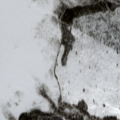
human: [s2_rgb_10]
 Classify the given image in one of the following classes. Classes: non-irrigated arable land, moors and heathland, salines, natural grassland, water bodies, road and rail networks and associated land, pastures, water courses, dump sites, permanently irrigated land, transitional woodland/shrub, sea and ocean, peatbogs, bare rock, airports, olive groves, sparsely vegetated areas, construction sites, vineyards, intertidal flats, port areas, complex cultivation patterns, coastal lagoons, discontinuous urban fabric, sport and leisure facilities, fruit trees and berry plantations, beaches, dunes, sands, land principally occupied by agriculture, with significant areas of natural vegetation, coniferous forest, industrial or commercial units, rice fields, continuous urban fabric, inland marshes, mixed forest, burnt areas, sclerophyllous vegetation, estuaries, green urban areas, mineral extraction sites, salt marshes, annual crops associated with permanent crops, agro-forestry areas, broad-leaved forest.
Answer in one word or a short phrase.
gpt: coniferous forest, peatbogs